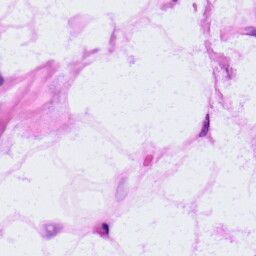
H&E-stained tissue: LymphNode